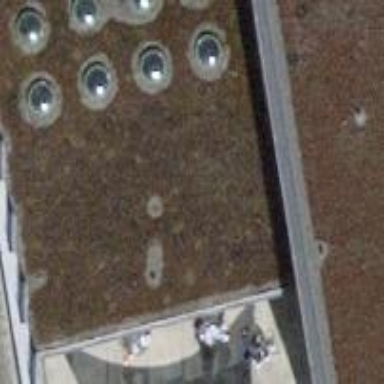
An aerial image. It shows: View of roof of building.